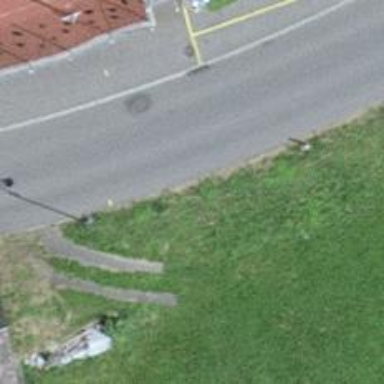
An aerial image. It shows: Bus stop along the road.